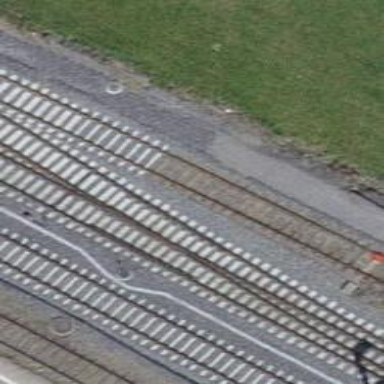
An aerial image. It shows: Railway siding with one electrified track and contact line for powering the train.